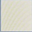
Piece: xx